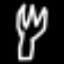
Label: fork